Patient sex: M
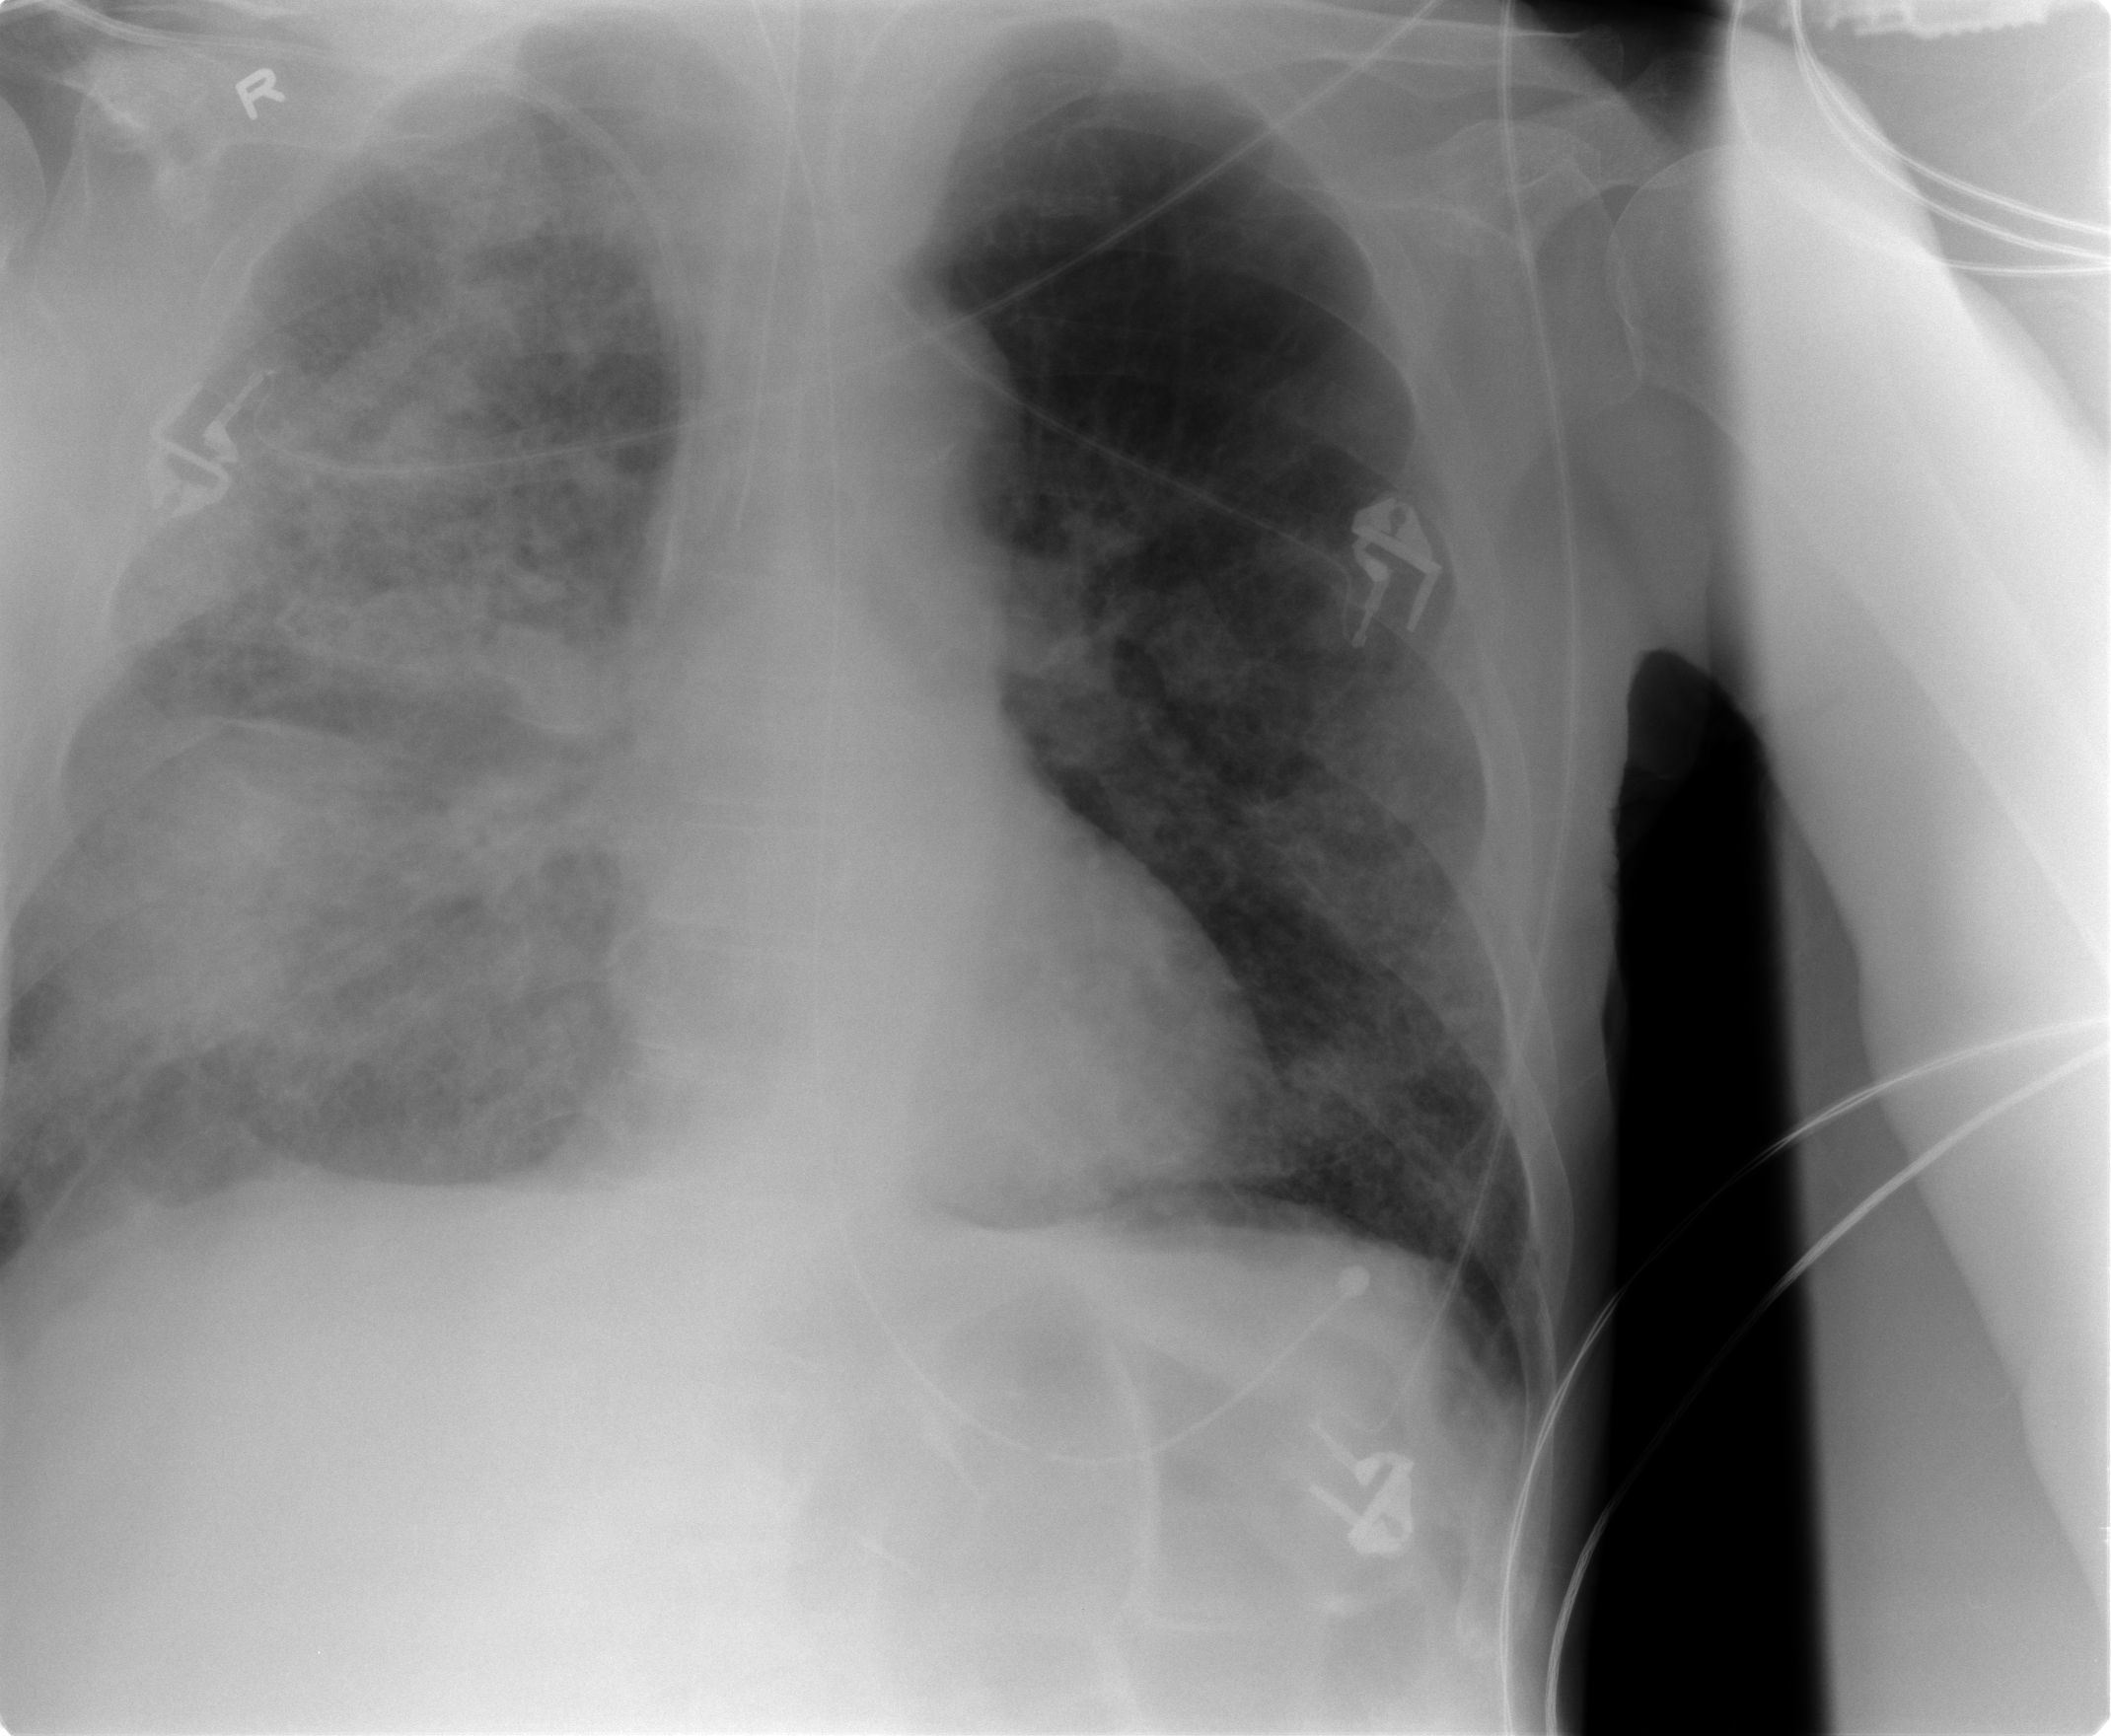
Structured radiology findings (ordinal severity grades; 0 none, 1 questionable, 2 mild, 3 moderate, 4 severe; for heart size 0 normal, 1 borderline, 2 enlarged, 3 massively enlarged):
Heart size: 1
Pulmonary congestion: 2
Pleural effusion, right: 1
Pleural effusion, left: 1
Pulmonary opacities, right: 4
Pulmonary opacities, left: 3
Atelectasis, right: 2
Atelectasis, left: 1